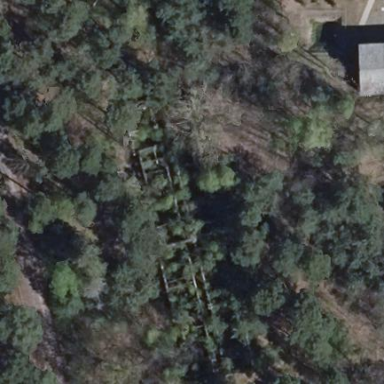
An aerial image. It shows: Mainly ruined historic ruins.